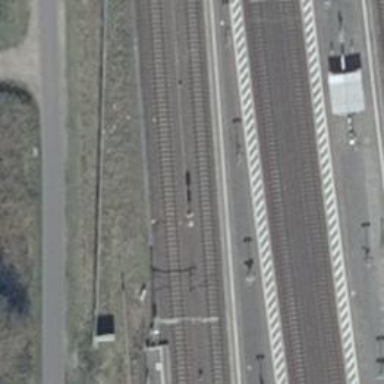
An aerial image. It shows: Railway signal.